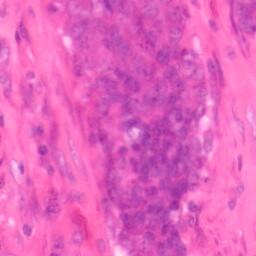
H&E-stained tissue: Colon